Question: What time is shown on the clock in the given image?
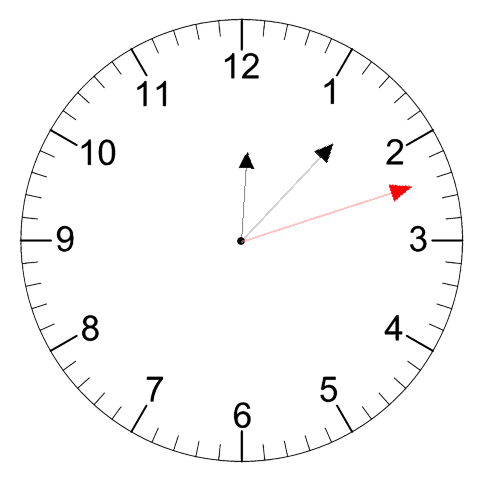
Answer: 12:07:12